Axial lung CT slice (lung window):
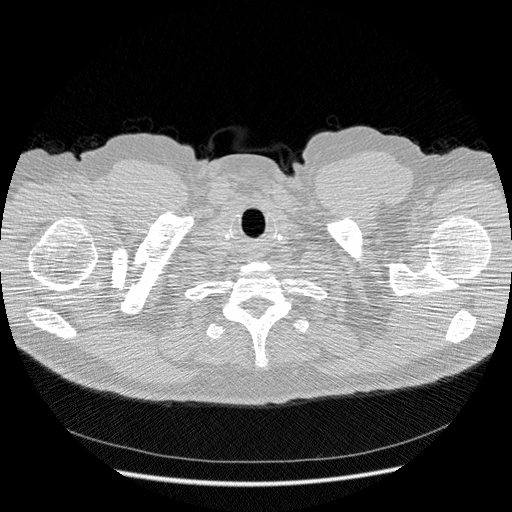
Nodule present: no